Aerial crown-view tile of a tropical tree (Barro Colorado Island, Panama), acquired 20250715:
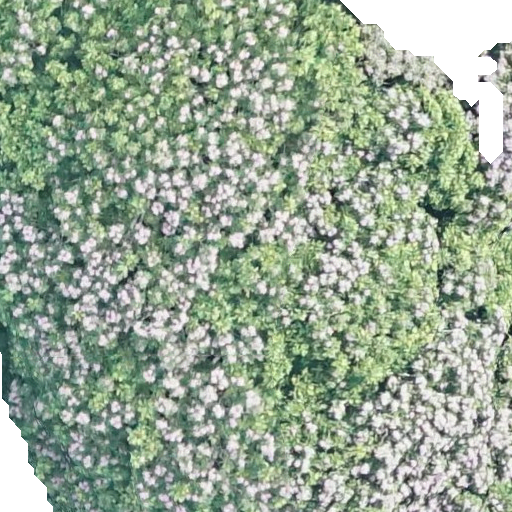
Species: Dipteryx oleifera
GBIF accepted scientific name: Dipteryx oleifera
Crown area: 643.011 m²